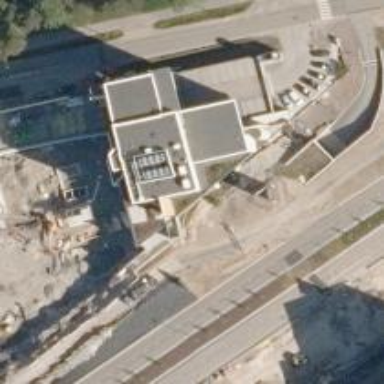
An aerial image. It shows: White office building with flat roof.